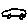
Label: car